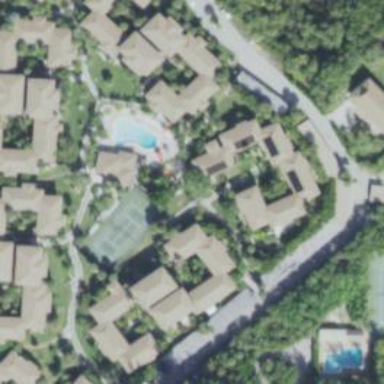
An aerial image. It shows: Apartment building for tourism.